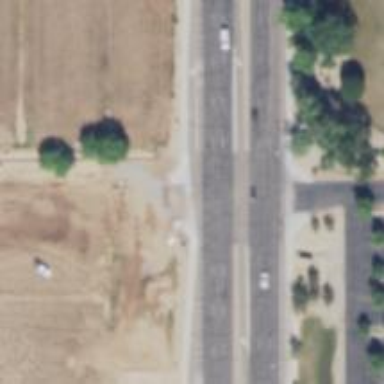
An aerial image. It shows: Secondary road with asphalt surface.